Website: walmart
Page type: stored-credit-cards
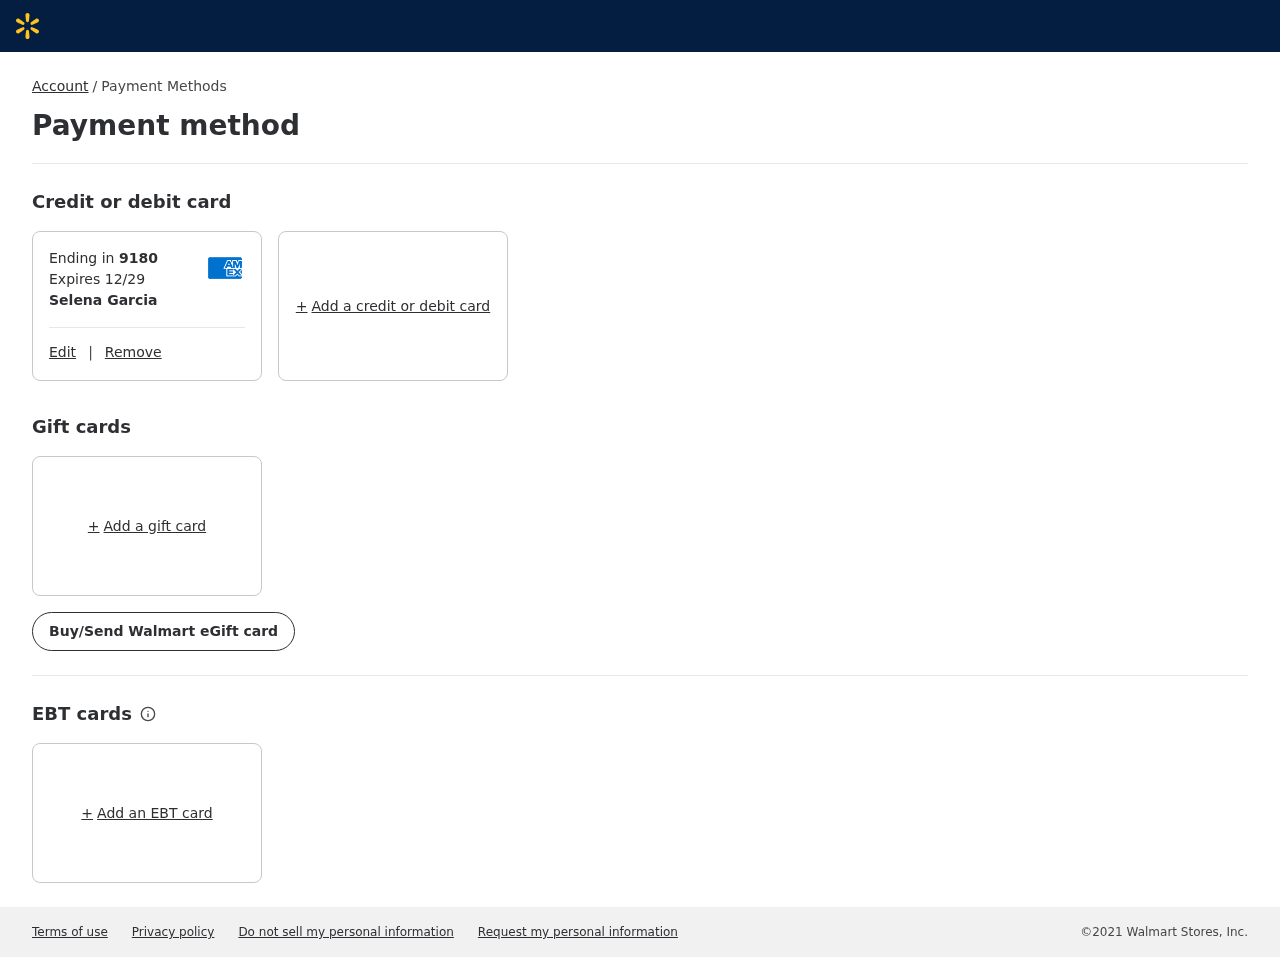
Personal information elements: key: PII_CARD_EXPIRY
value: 12/29
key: PII_CARD_LAST4
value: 9180
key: PII_FULLNAME
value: Selena Garcia